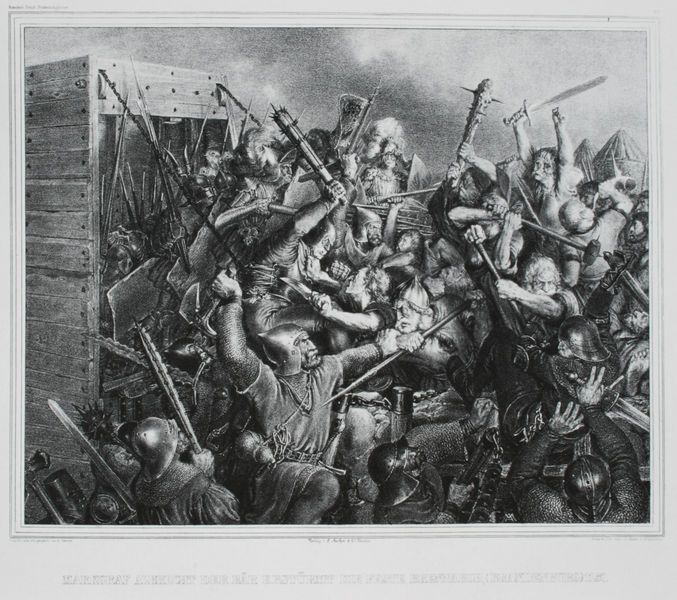
Titel: Denkwürdigkeiten aus der Brandenburgisch-Preussischen Geschichte - Blatt 2: Markgraf Albrecht der Bär erstürmt die Feste Brennabor (Brandenburg 1157
Künstler: Adolph Menzel
Standort: Berlin
Institution: Staatliche Museen zu Berlin, Kupferstichkabinett
Schlagwörter: hand, himmel, kampf, mann, schatten, weiß, wolken, menschen, stadt, grau, holz, licht, männer, schwarz, tür, masse, bart, hemd, wand, arm, arme, rahmen, tod, tot, hände, brücke, bauern, chaos, bein, schrift, hemden, berge, kette, grafik, graphik, gewalt, krieg, schlacht, lanze, soldaten, kraft, bretter, nagel, nägel, bauer, tor, eingang, schild, brett, druck, druckgraphik, lithographie, schwarz weiss, druckgrafik, schraffur, radierung, stich, knüppel, schwert, schwerter, säbel, text, waffen, durcheinander, gemetzel, soldat, tote, verletzte, waffe, getümmel, menschenmasse, aquatinta, kiste, degen, helm, ritter, kämpfen, rüstung, portal, römer, helme, pforte, axt, antik, stark, wut, lanzen, ausgang, holzwand, keule, schlagen, preußen, stechen, gerangel, verschlag, rüstungen, hauen, altertum, kettenhemd, dtich, morgenstern, schert, prügelei, keulen, denkwürdigkeiten, t+r, gedrängel, hekm, brandeburg, dtumult